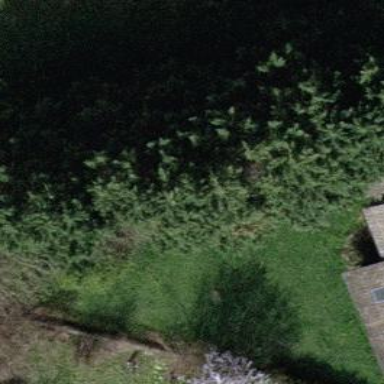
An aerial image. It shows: Beautiful woodland area.